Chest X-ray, AP view. Patient: 62 years old, sex F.
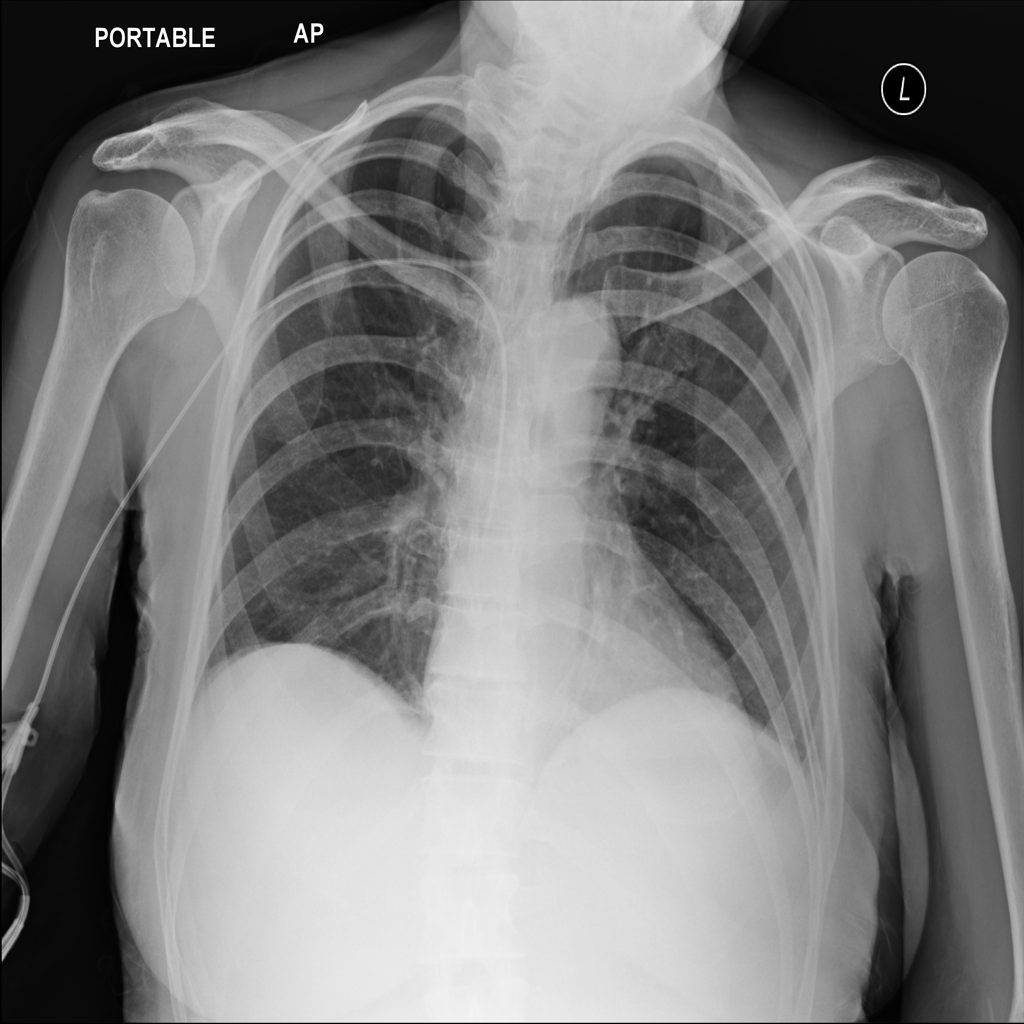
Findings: No Finding